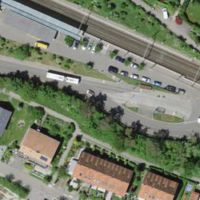
EUNIS habitat code: 54
Species observed at this site:
Pernis apivorus
Knautia arvensis
Veronica persica
Chorthippus biguttulus
Tragopogon orientalis
Buteo buteo
Falco tinnunculus
Malva moschata
Salvia pratensis